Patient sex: F
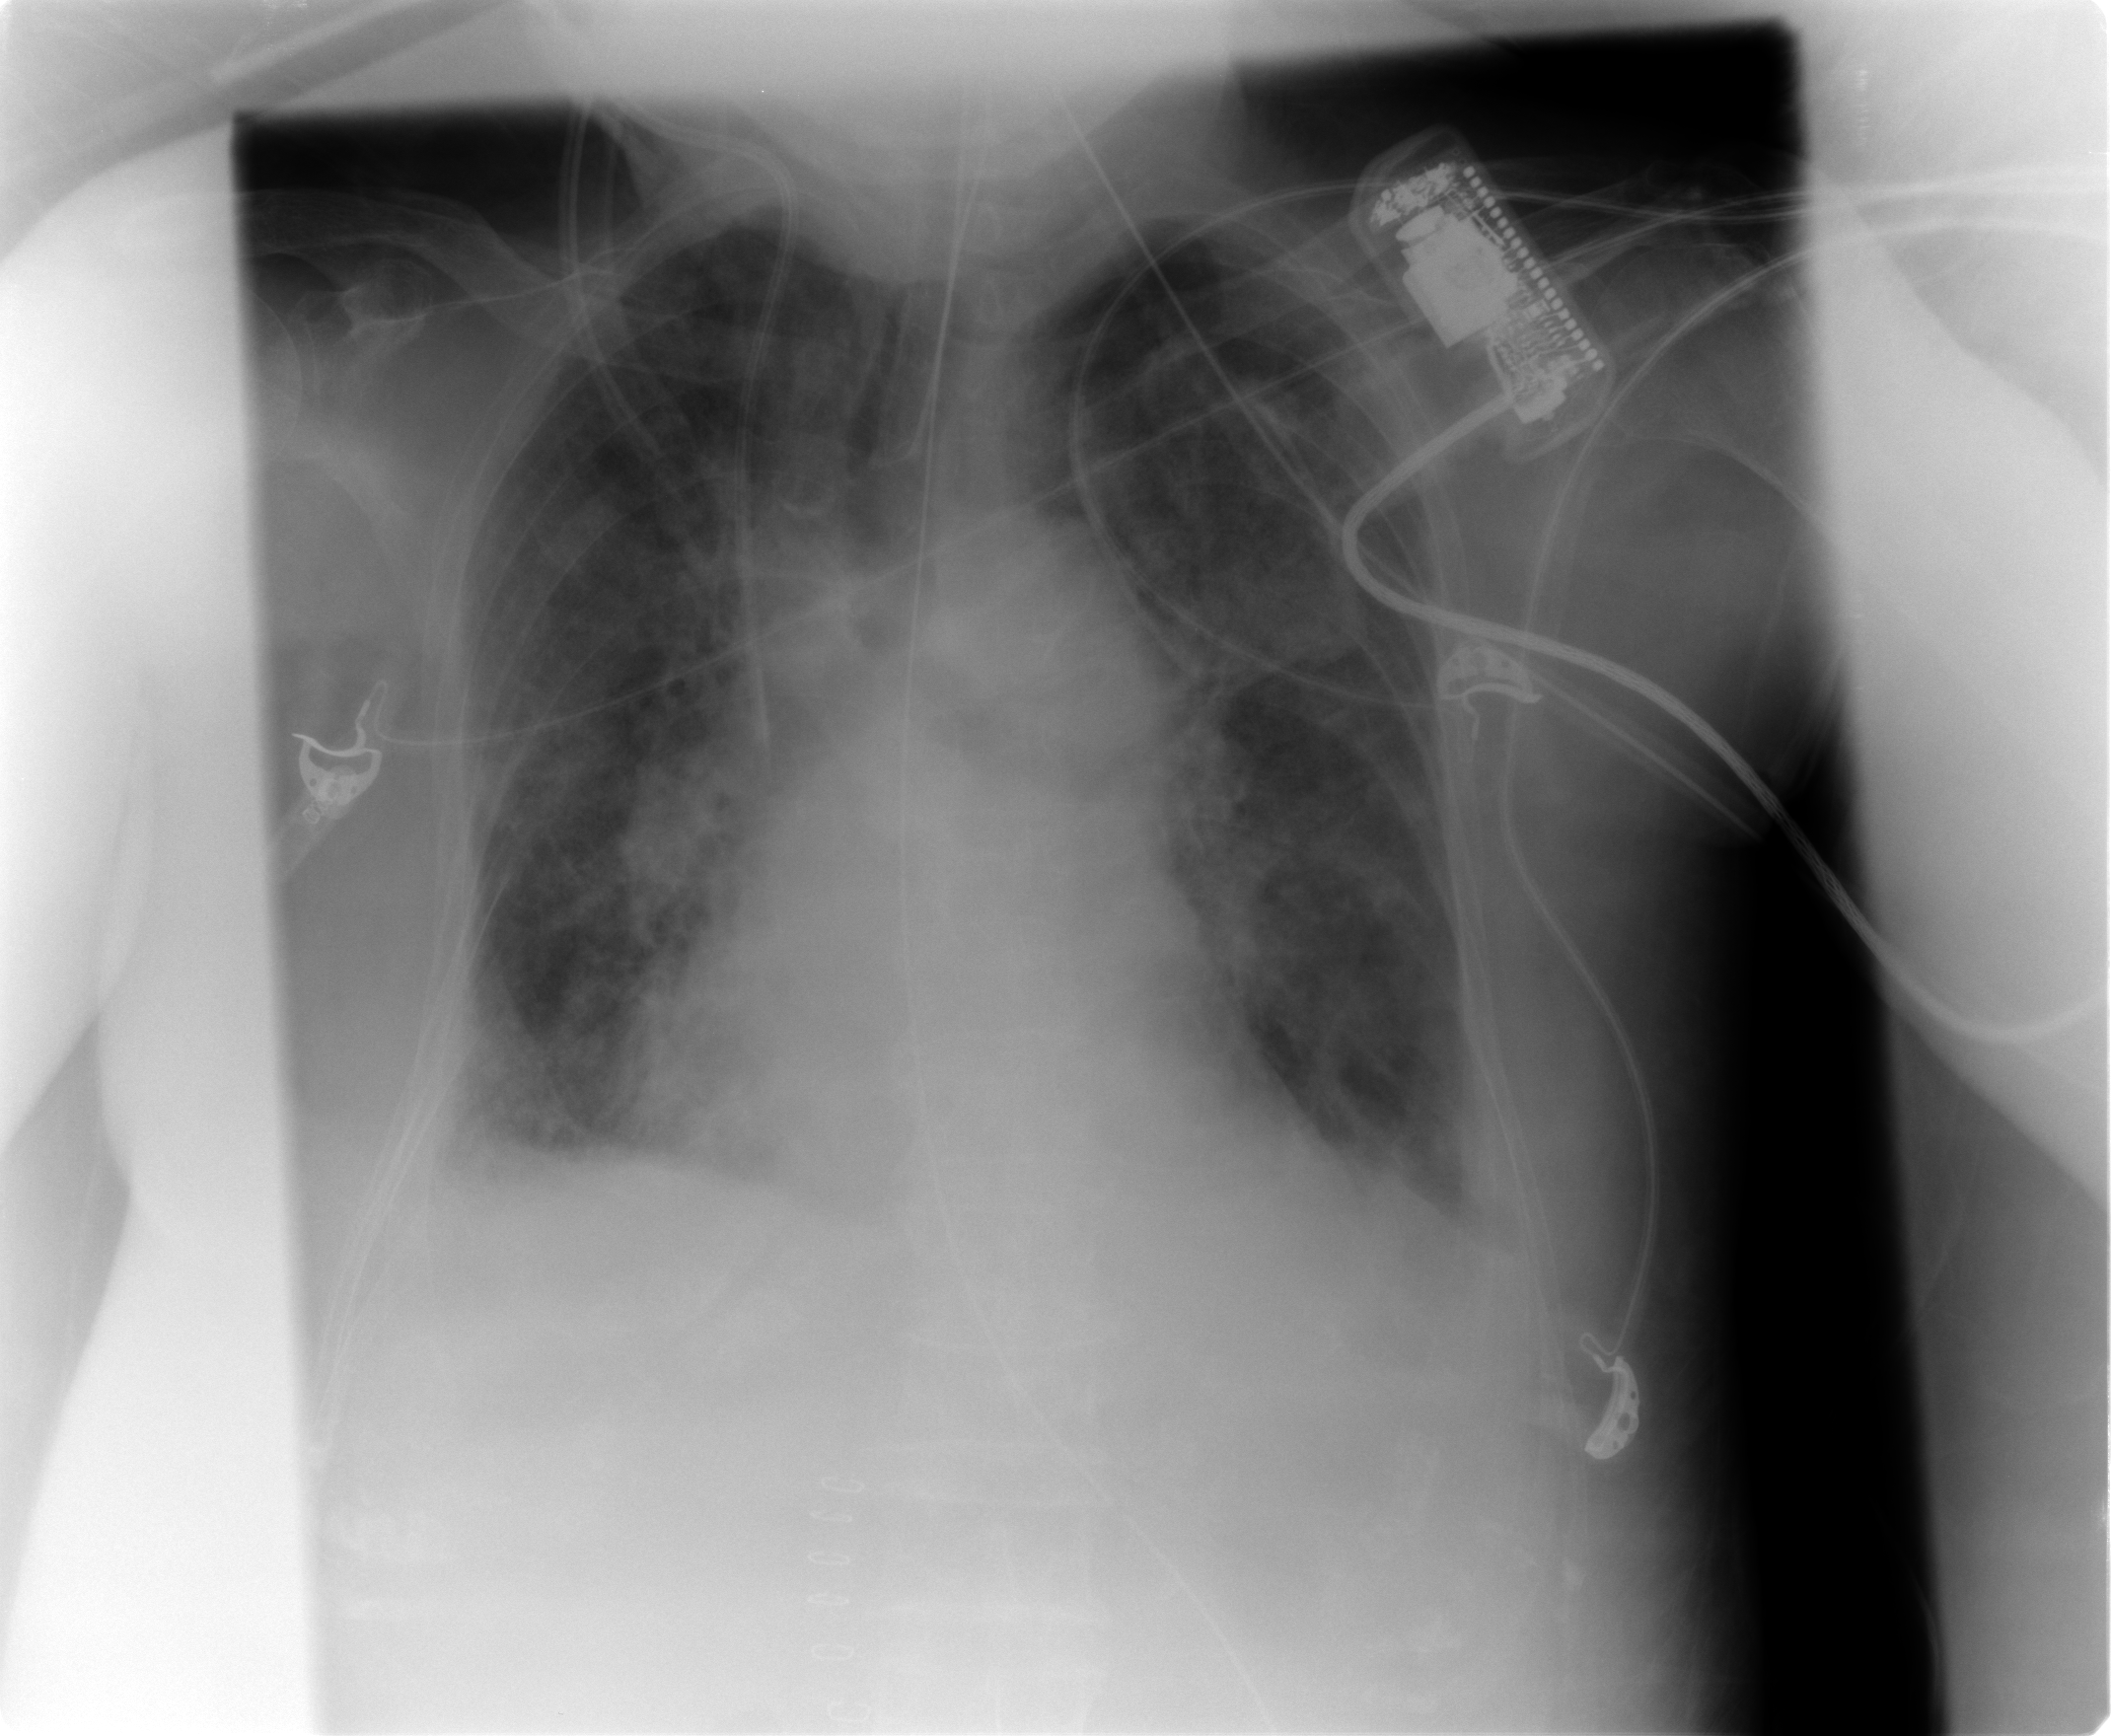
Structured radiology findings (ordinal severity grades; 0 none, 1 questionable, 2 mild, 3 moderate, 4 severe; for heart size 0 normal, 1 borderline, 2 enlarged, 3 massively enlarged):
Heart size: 1
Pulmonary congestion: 3
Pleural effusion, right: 2
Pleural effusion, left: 2
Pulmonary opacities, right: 2
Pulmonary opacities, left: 2
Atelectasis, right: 2
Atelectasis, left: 2